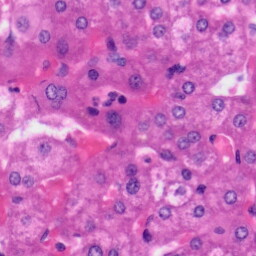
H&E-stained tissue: Liver